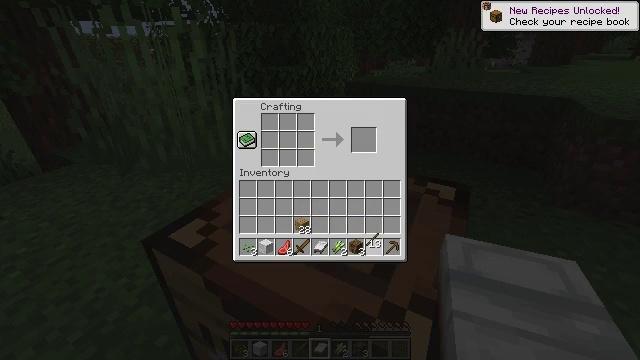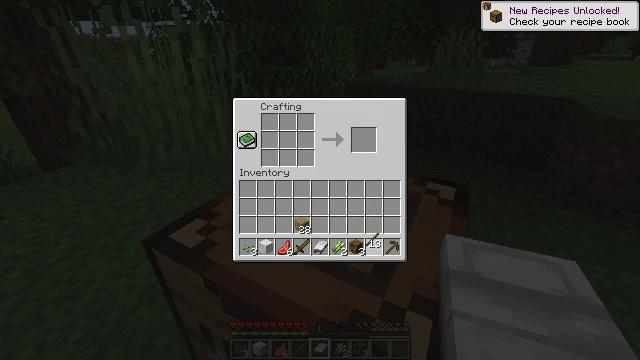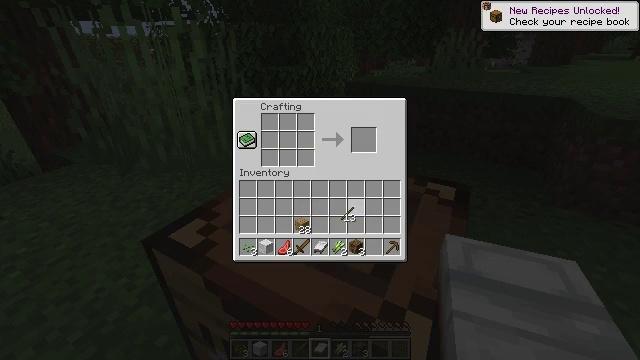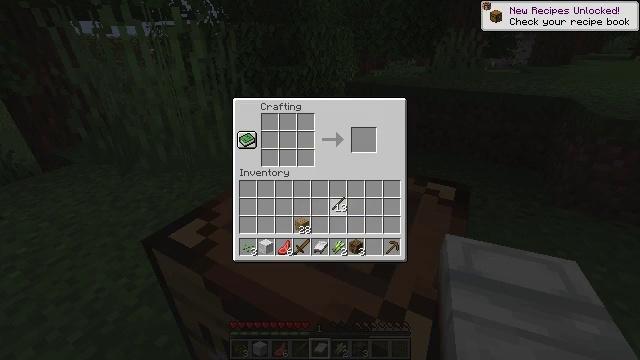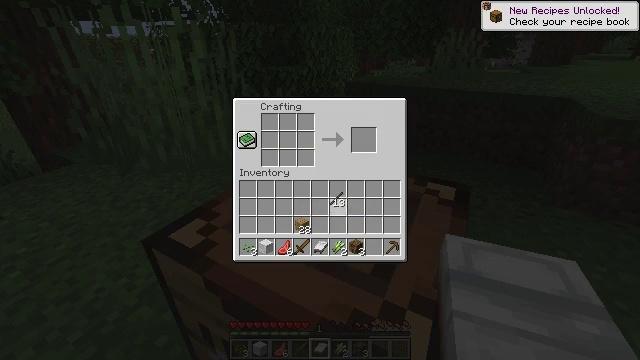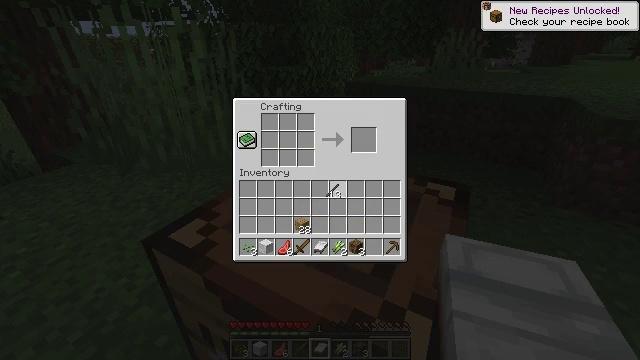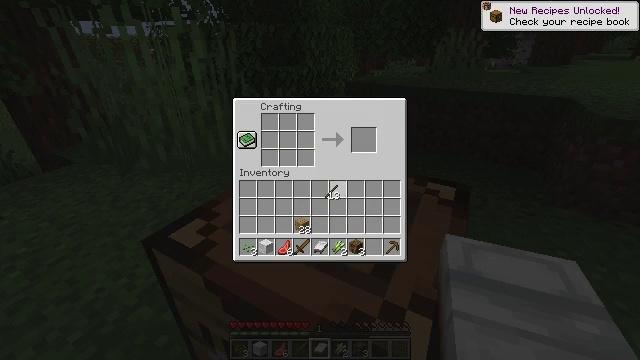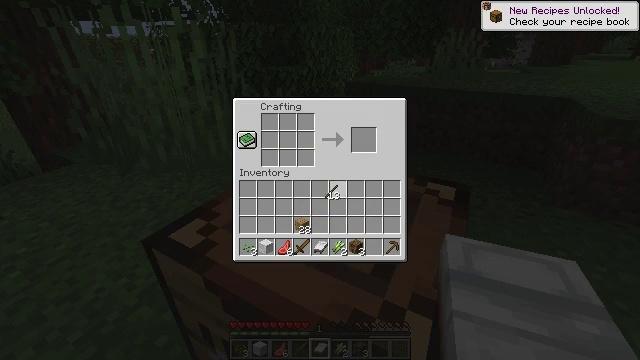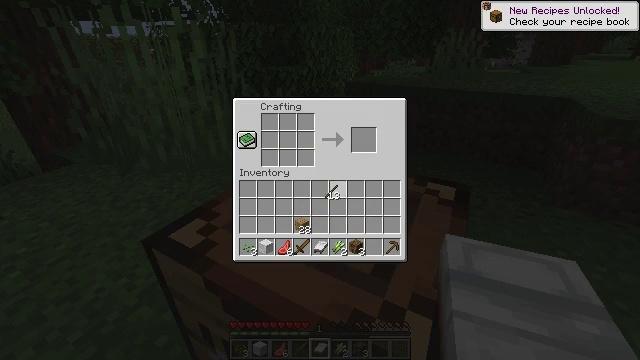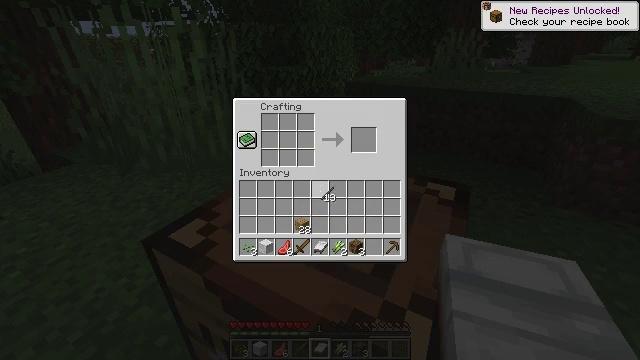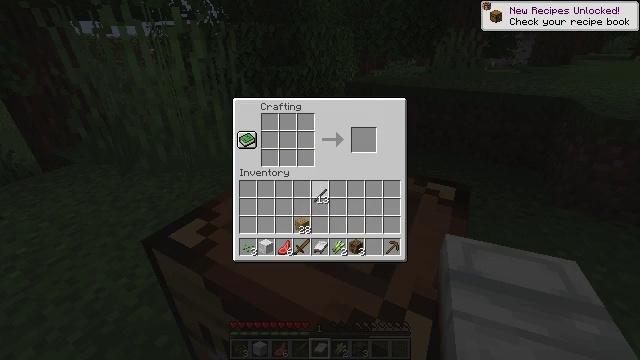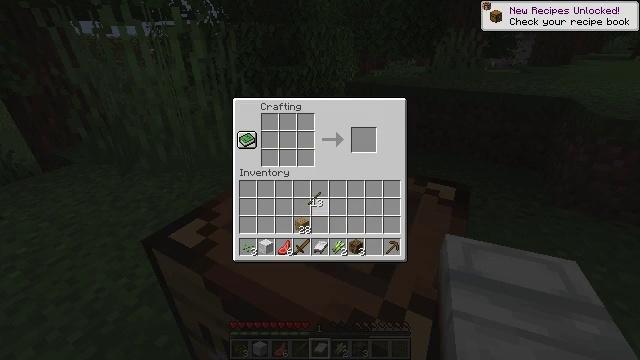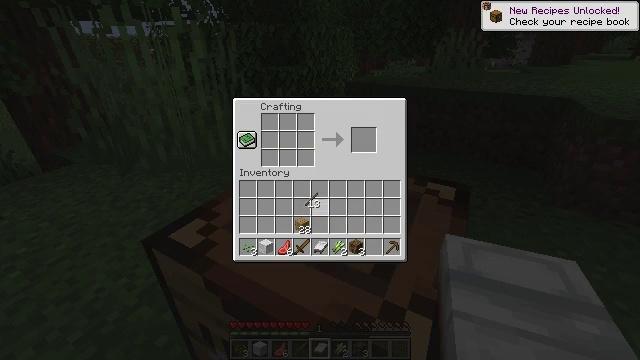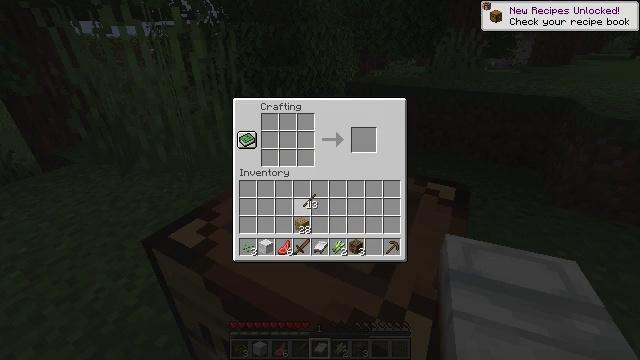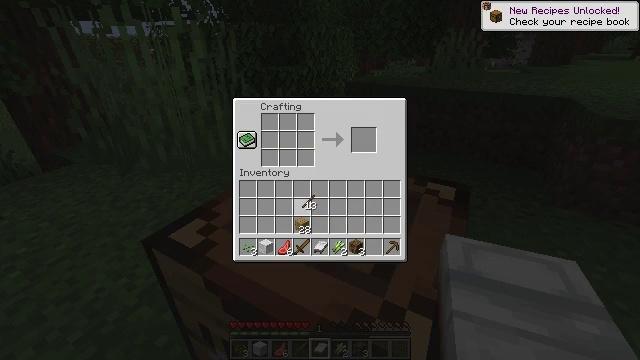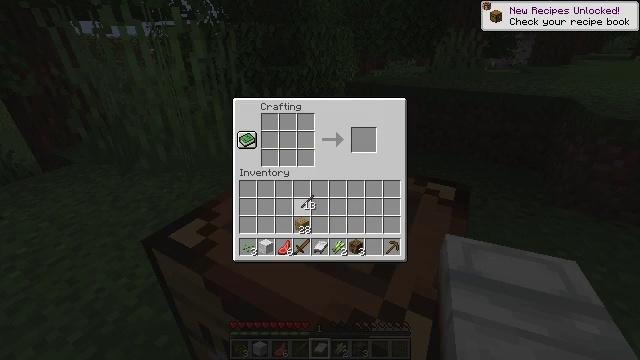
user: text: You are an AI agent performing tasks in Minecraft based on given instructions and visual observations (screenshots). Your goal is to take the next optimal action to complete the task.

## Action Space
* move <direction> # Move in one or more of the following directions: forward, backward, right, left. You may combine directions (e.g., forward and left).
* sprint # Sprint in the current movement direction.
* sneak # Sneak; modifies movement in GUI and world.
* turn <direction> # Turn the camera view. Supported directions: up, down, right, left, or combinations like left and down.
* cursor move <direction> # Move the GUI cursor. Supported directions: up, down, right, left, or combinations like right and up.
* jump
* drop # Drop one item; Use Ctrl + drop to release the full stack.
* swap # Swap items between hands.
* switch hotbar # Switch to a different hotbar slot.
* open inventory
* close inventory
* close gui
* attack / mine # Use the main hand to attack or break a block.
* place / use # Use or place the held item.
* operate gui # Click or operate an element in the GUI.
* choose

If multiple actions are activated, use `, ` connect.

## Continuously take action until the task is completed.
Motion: motion action
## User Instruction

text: Open a crafting table and make a wooden hoe.
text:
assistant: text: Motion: no_op
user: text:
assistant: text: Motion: cursor move left and up
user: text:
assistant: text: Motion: cursor move left and up
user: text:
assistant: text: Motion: no_op
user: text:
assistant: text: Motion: cursor move up
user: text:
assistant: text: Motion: no_op
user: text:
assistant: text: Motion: no_op
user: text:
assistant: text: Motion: no_op
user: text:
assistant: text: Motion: no_op
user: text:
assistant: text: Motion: cursor move left
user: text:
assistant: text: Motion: no_op
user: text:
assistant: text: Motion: no_op
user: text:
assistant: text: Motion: no_op
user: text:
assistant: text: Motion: no_op
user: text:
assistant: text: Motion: no_op
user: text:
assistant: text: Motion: no_op
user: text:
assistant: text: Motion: no_op
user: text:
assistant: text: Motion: no_op
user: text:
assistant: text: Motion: operate gui
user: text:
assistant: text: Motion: operate gui
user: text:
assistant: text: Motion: no_op
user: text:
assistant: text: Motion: no_op
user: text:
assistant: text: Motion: no_op
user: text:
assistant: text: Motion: no_op
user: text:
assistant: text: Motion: no_op
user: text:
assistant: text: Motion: no_op
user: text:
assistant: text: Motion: no_op
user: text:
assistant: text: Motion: no_op
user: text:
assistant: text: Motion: no_op
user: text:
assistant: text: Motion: no_op